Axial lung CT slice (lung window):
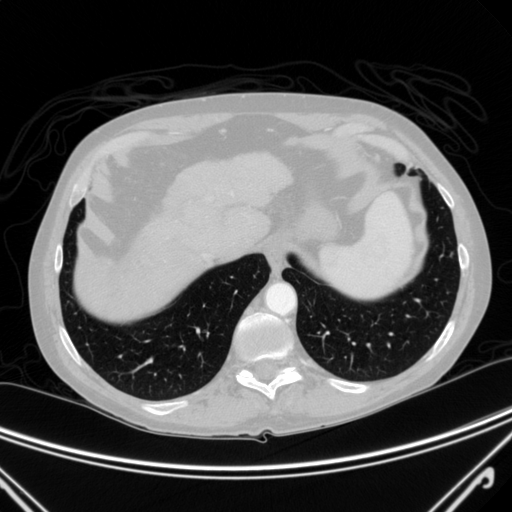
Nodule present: no